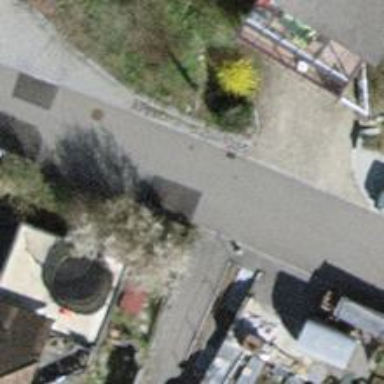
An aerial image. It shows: Asphalt road in residential area.